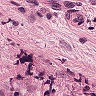
Metastatic tissue present: yes